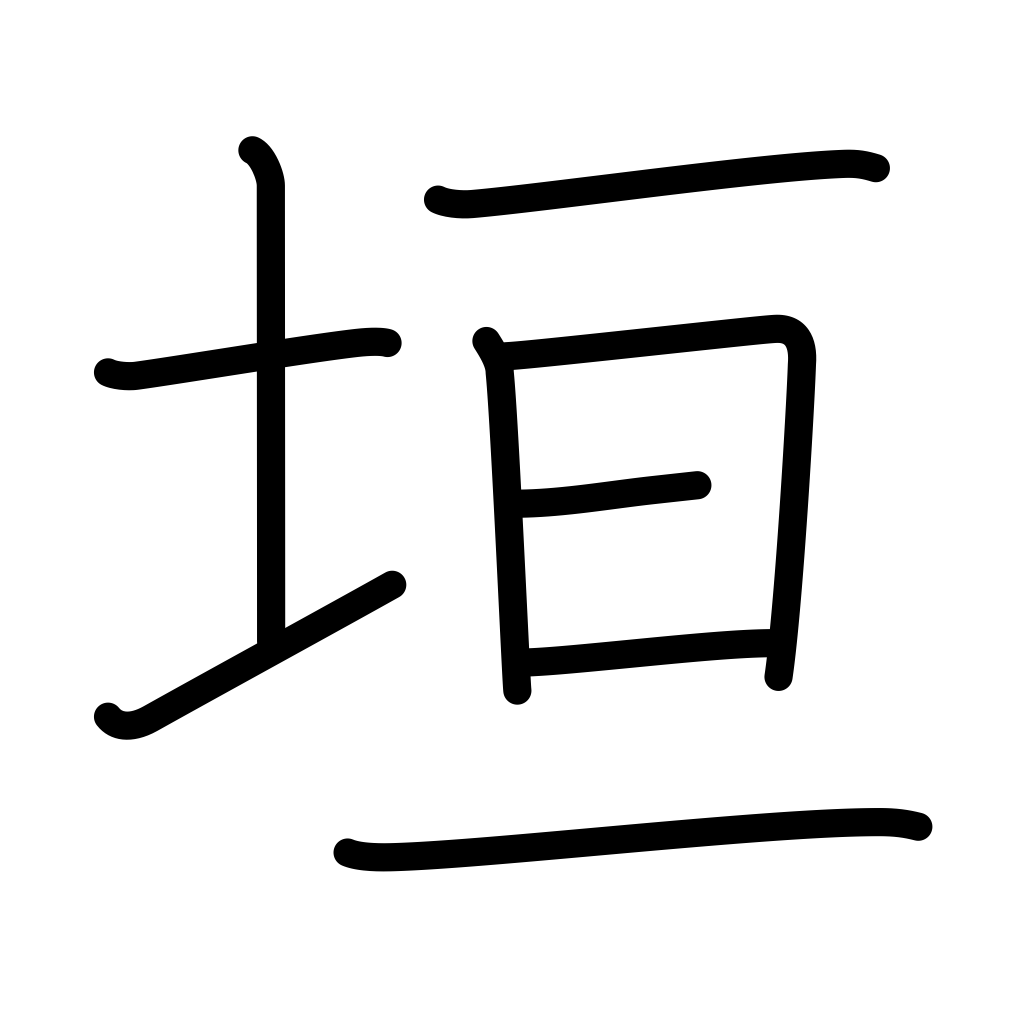
Meaning: hedge, fence, wall